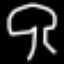
Label: mushroom